Interaction volume radius: 5 \u00c5
Interaction volume height: 10 \u00c5
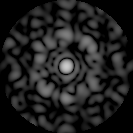
Disorder parameter: 0.6559